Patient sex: M
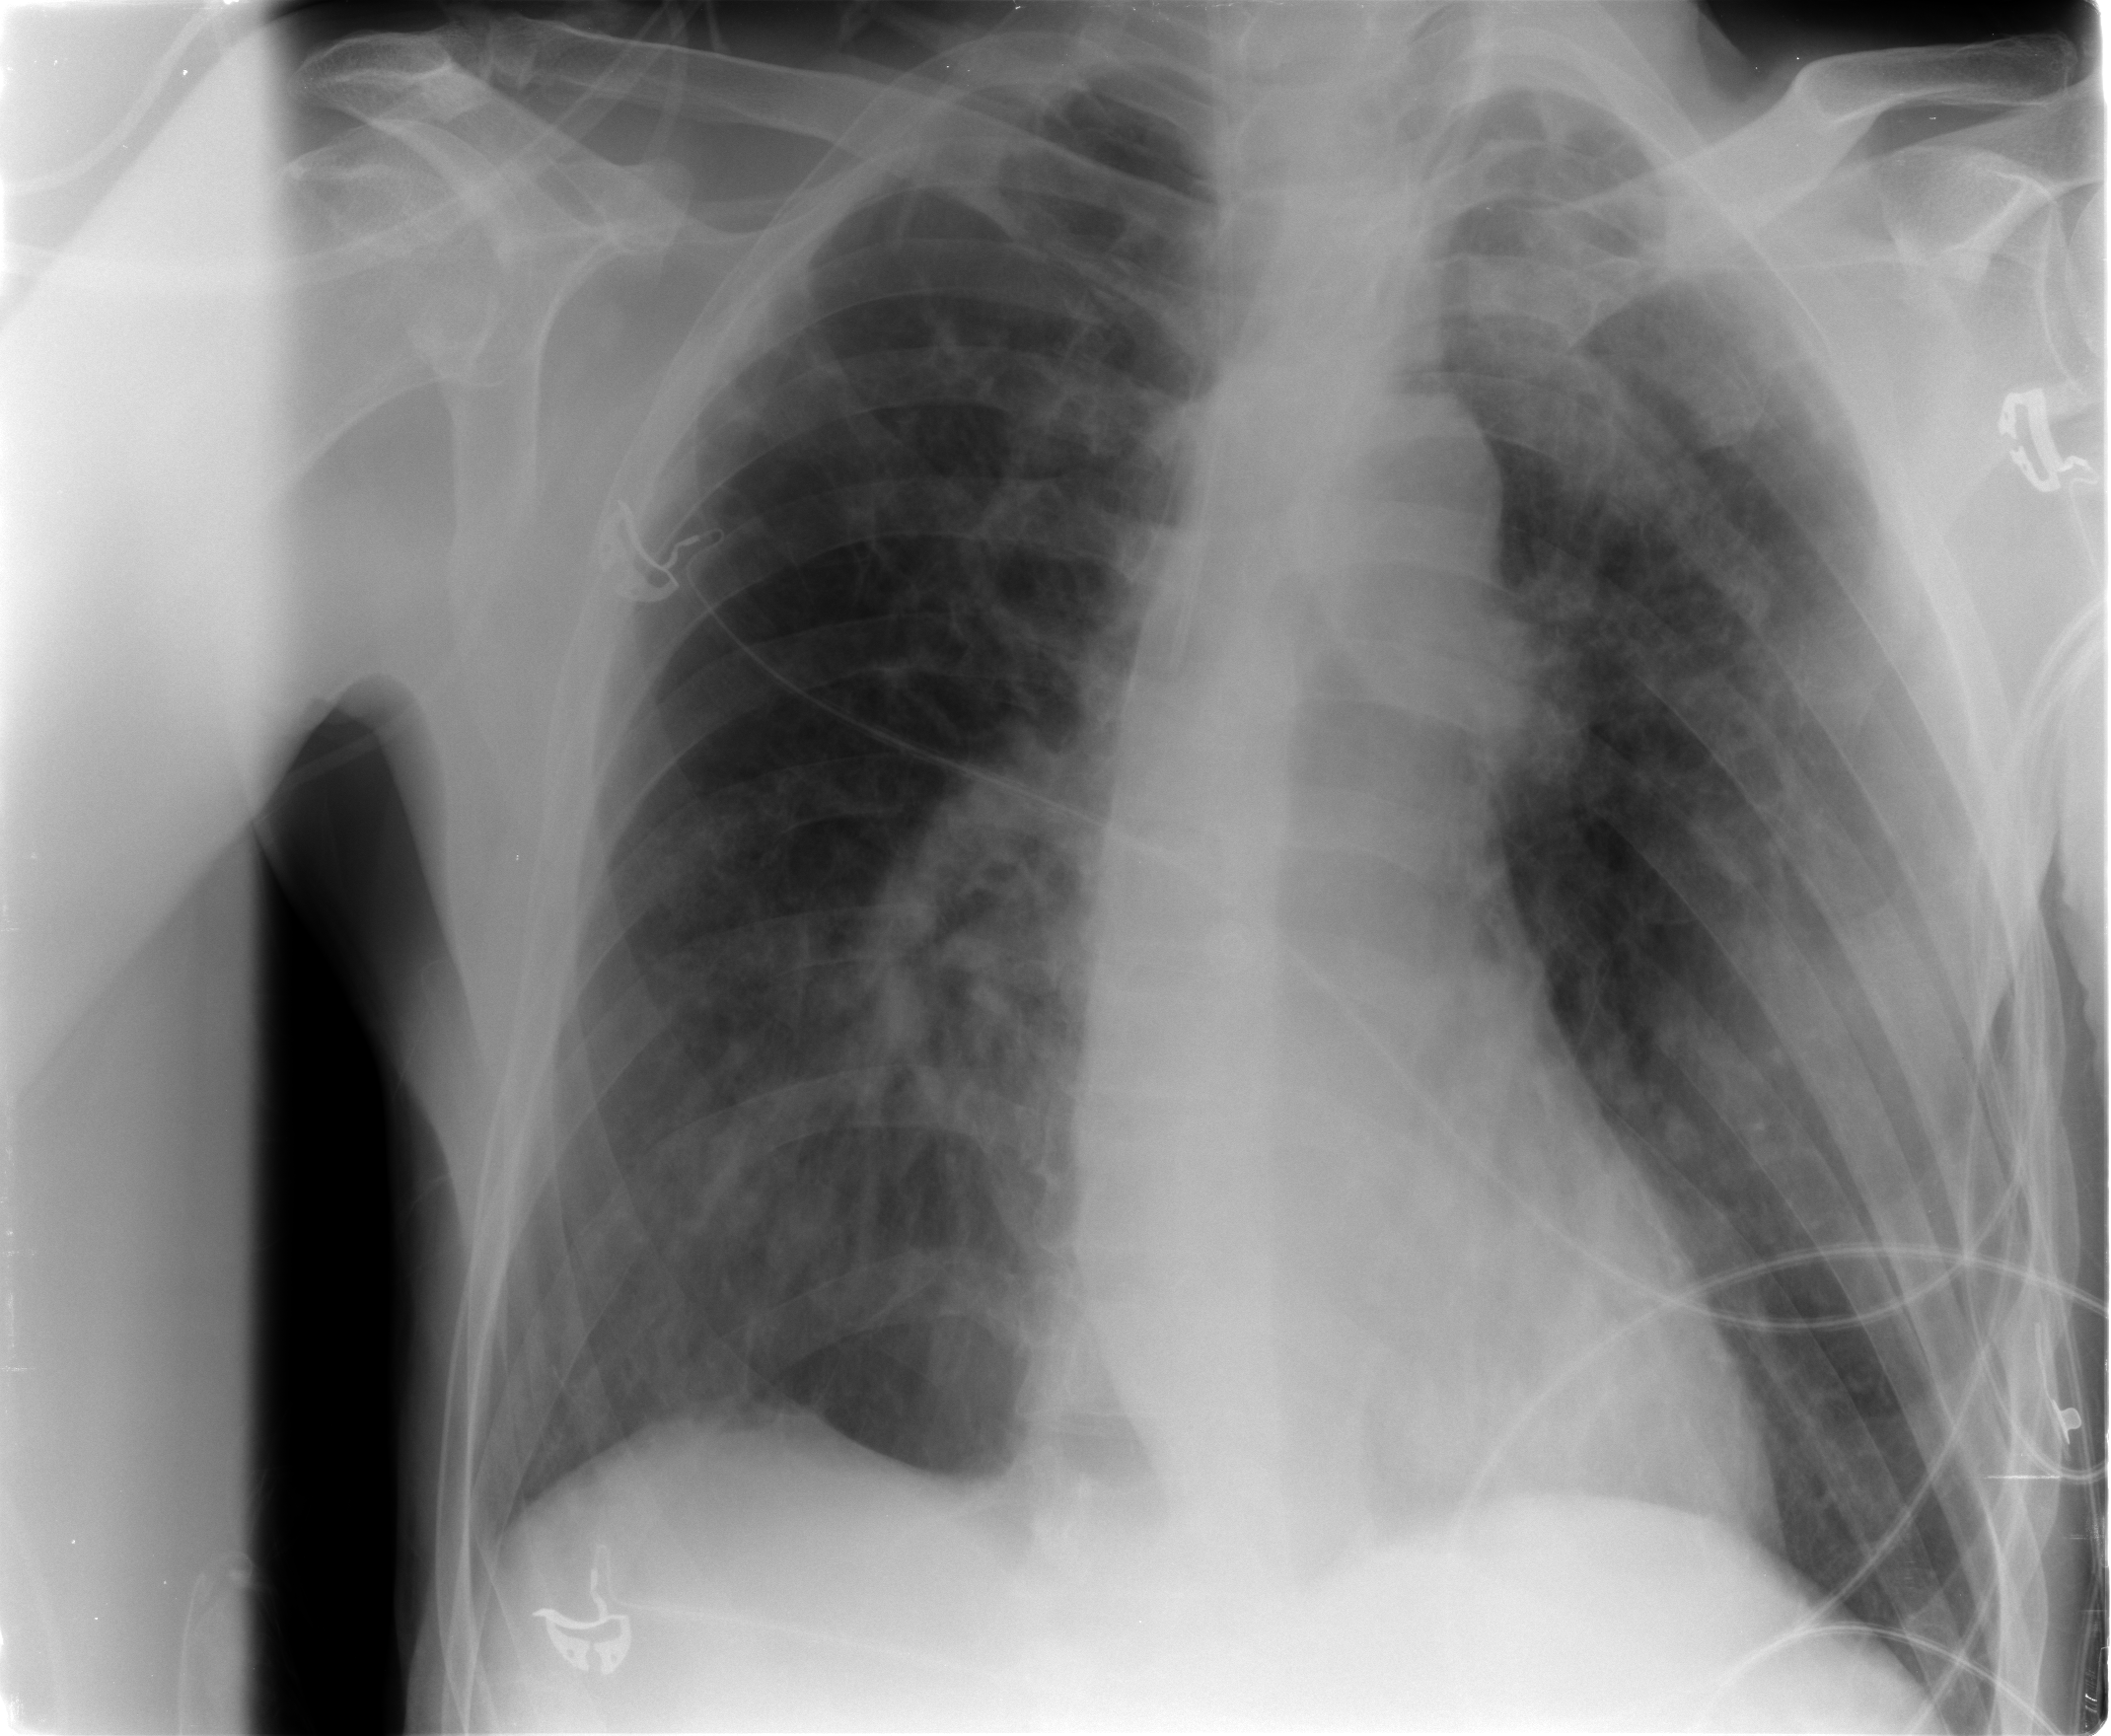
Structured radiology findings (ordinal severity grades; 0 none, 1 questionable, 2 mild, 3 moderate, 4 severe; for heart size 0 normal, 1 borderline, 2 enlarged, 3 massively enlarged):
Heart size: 0
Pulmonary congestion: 0
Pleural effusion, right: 0
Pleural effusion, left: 0
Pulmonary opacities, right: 0
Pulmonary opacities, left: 2
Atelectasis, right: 0
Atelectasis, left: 0